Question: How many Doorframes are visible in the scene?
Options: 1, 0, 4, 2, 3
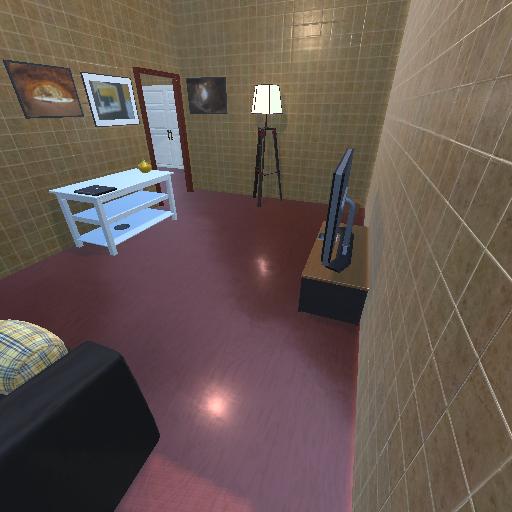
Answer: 1